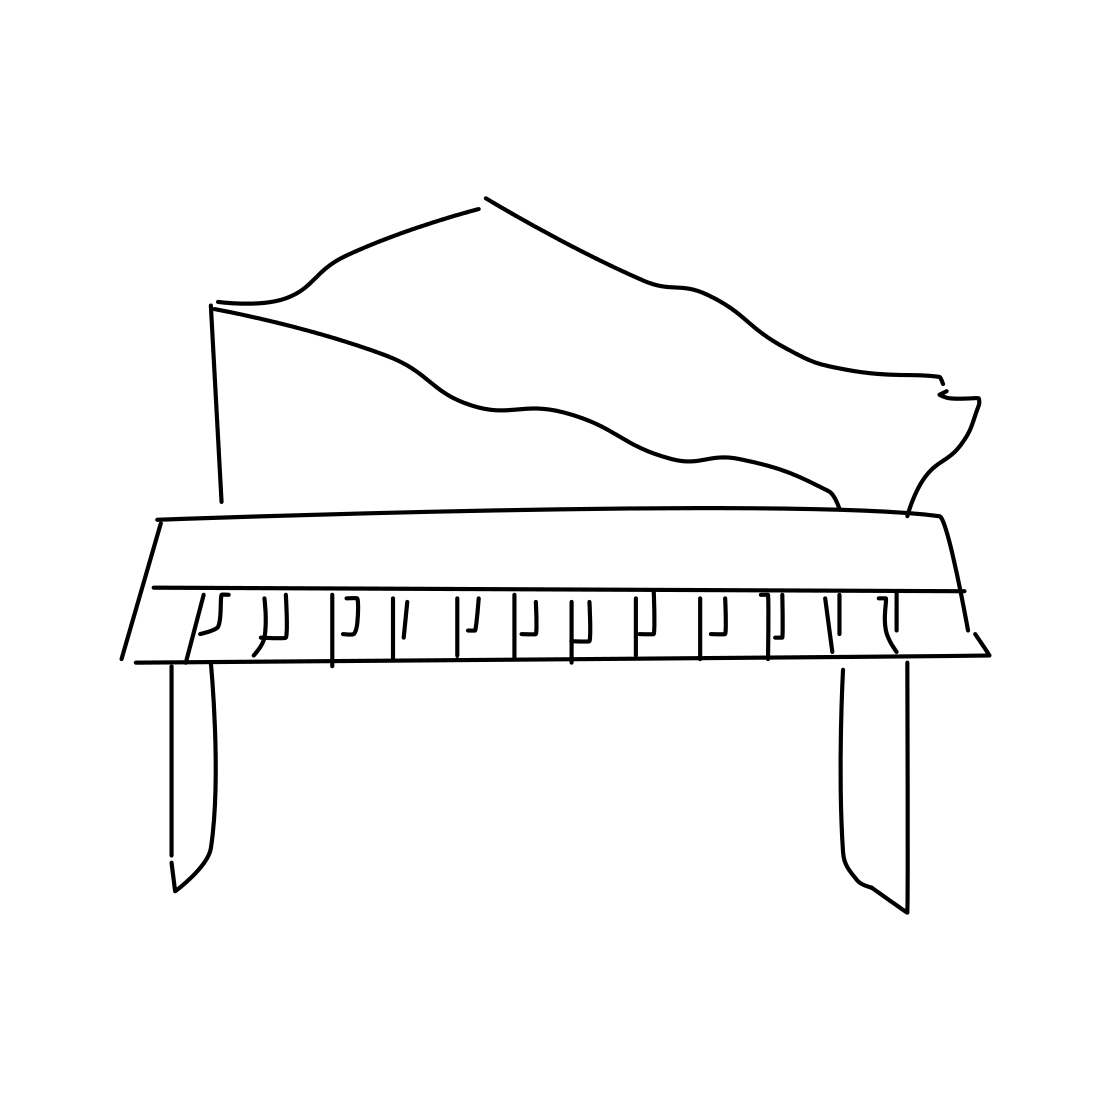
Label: piano